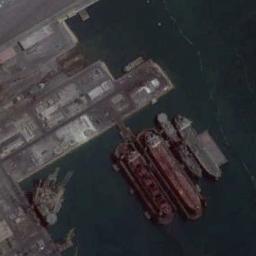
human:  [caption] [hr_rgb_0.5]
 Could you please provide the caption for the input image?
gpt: There are four ships in the blue water on the shore .

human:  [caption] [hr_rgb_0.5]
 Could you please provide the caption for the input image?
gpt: Several orange-red and green tankers docked at the pier, Which has a large number of tank-shaped storage buildings .

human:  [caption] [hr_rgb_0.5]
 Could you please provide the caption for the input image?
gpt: Several ships of different sizes is docked at the dock and the water is dark green .

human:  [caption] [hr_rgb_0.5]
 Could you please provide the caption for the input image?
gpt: Several buildings are beside the ships .

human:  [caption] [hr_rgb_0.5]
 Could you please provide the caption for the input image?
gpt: There are two red ships at the harbor .